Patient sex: F
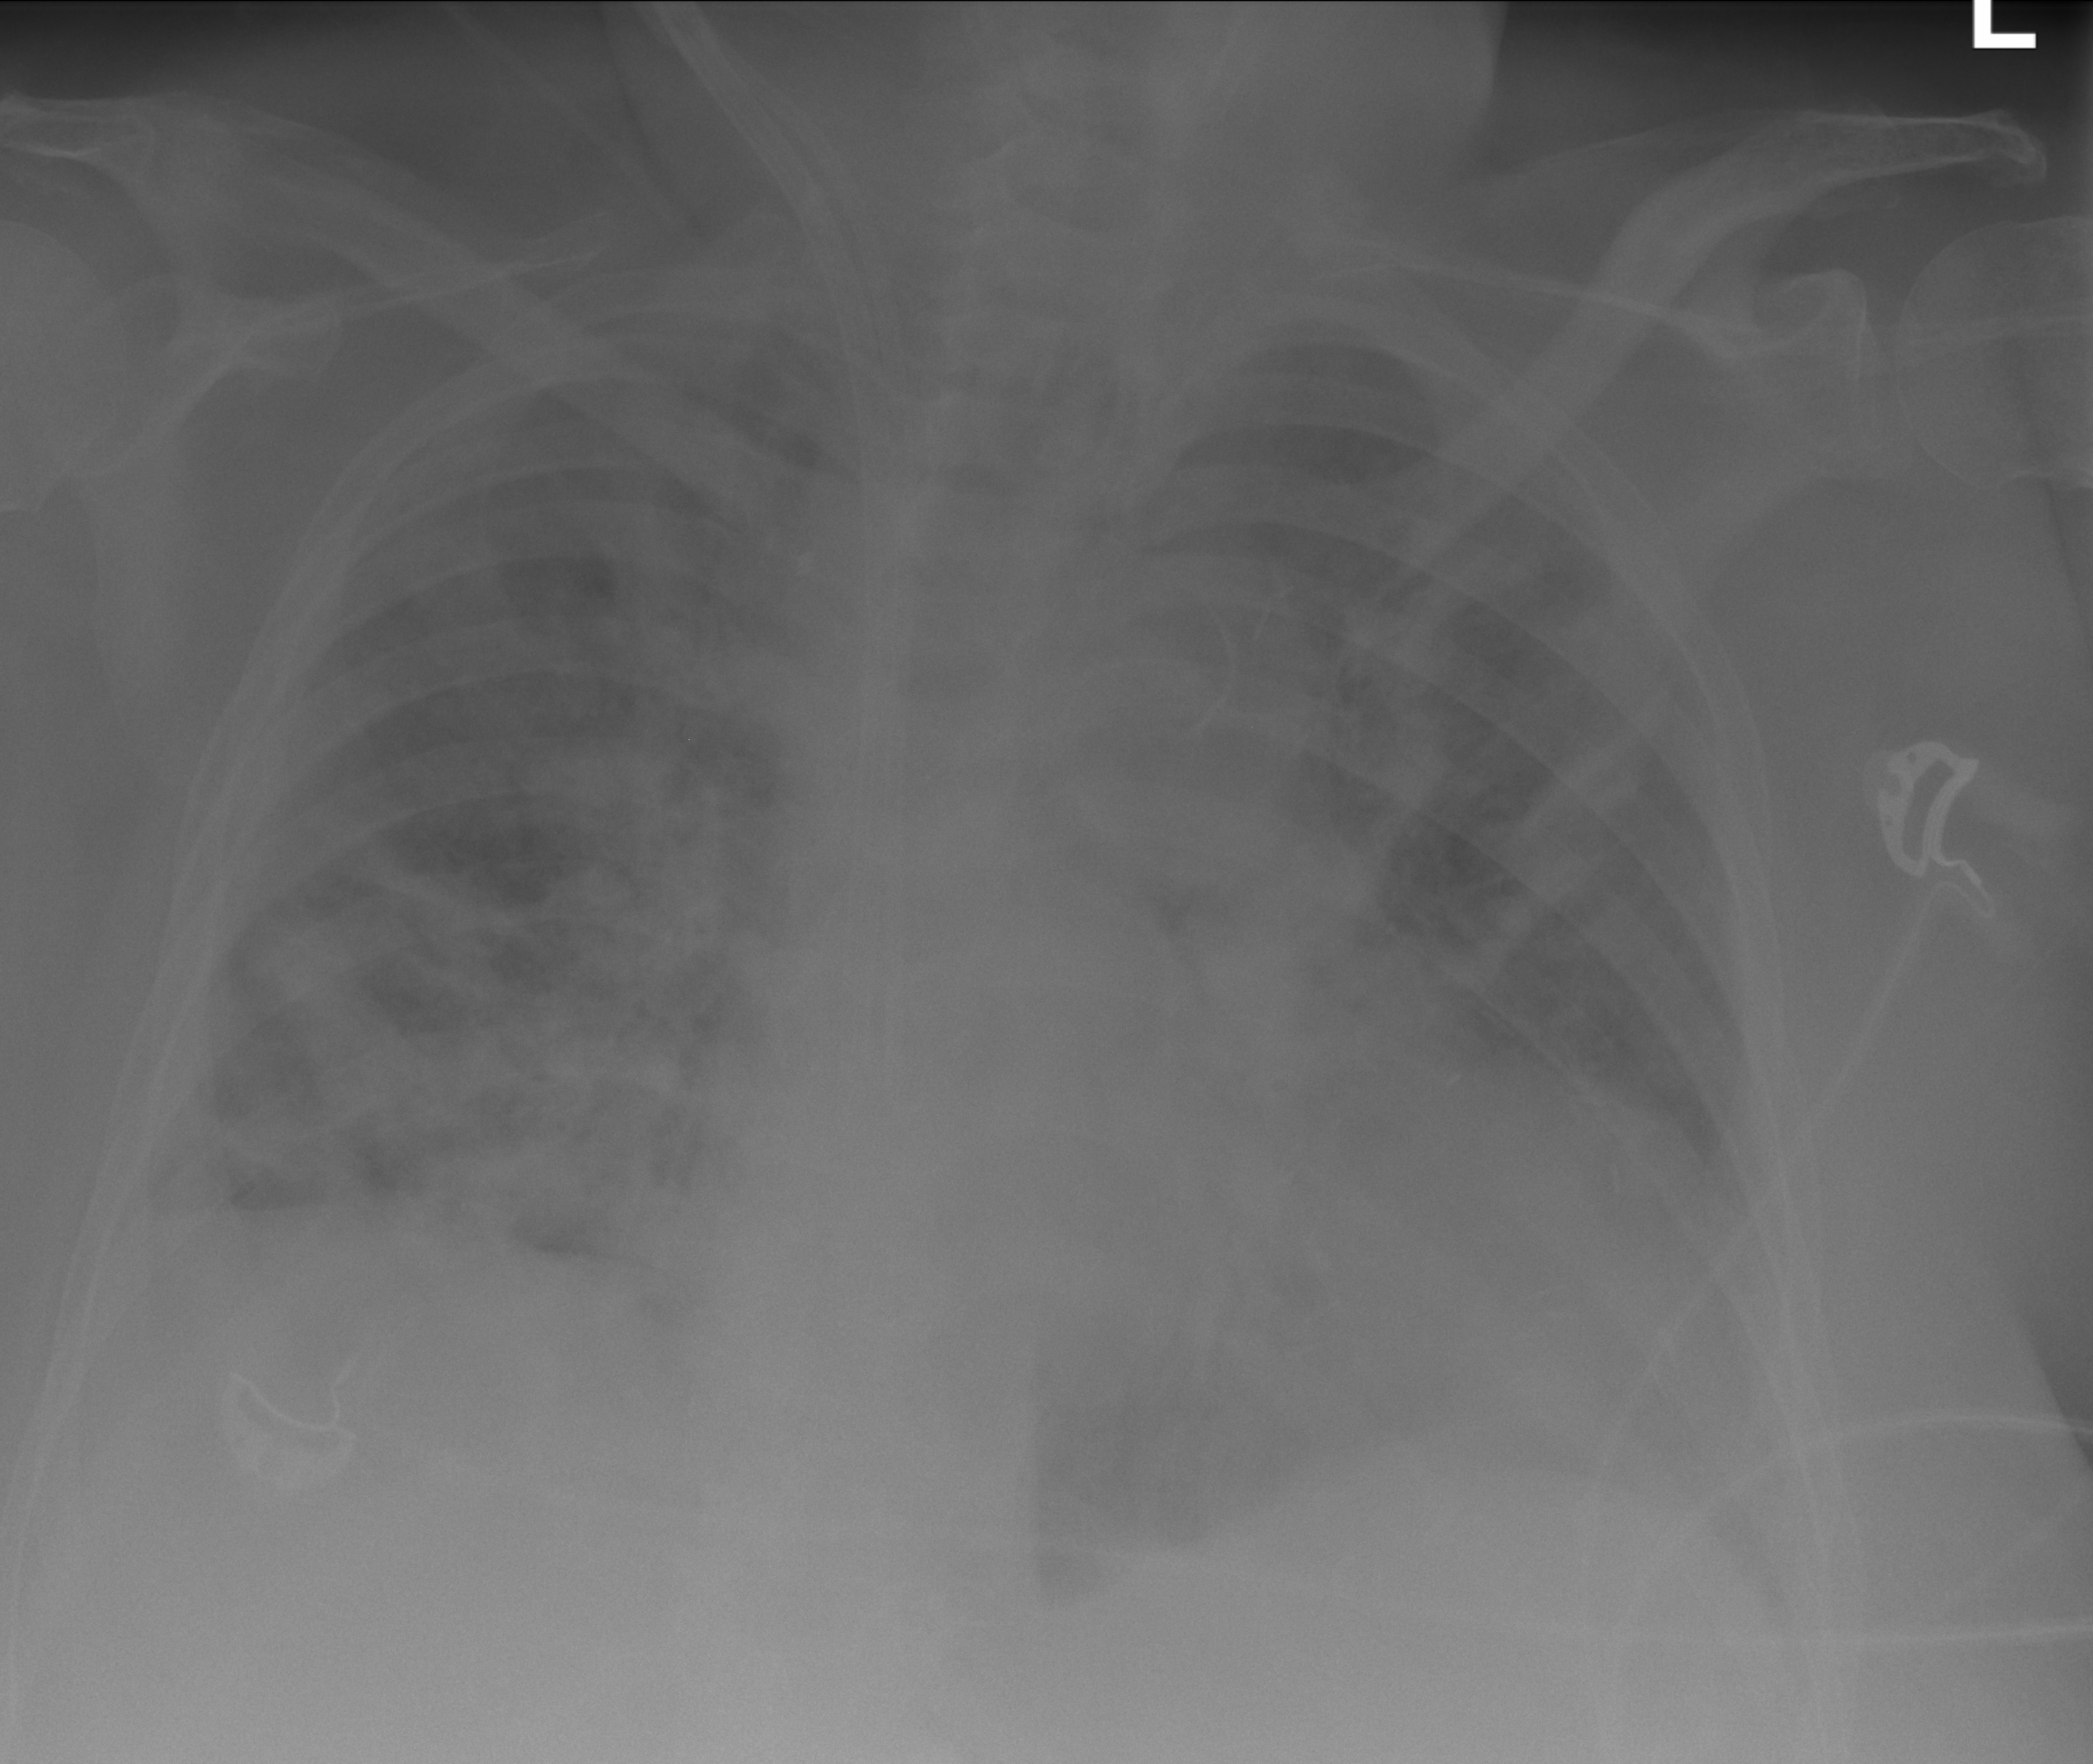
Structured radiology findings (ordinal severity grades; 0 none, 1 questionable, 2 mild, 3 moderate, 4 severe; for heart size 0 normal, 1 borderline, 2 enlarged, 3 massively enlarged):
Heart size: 2
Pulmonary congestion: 2
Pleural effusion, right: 2
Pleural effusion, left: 0
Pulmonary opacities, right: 2
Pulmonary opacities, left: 2
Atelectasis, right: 2
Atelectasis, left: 2